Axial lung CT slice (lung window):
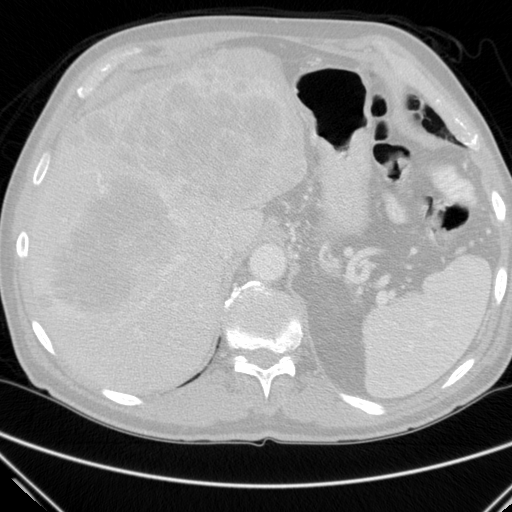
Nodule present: no